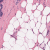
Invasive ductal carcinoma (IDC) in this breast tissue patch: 0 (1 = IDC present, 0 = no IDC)